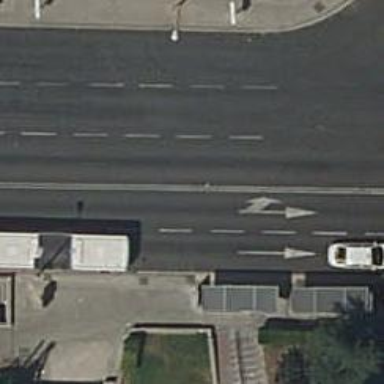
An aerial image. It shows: Footway passing through tunnel.